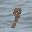
Label: 9